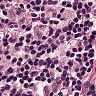
Metastatic tissue present: no